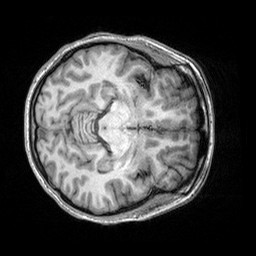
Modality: T1w
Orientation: axial
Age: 25
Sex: female
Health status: healthy
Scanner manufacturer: siemens
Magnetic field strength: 3 T
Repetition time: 2.3 s
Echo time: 0.00303 s